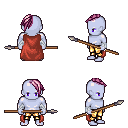
a pixel art fantasy rpg character, male body template, dark elf, purple skin, maroon cape, gold greaves, pink long mohawk hairstyle, white cloth bandages, spear, four views (front, back, left, right), 2x2 character sprite sheet, small pixel art, hard edges, no anti-aliasing